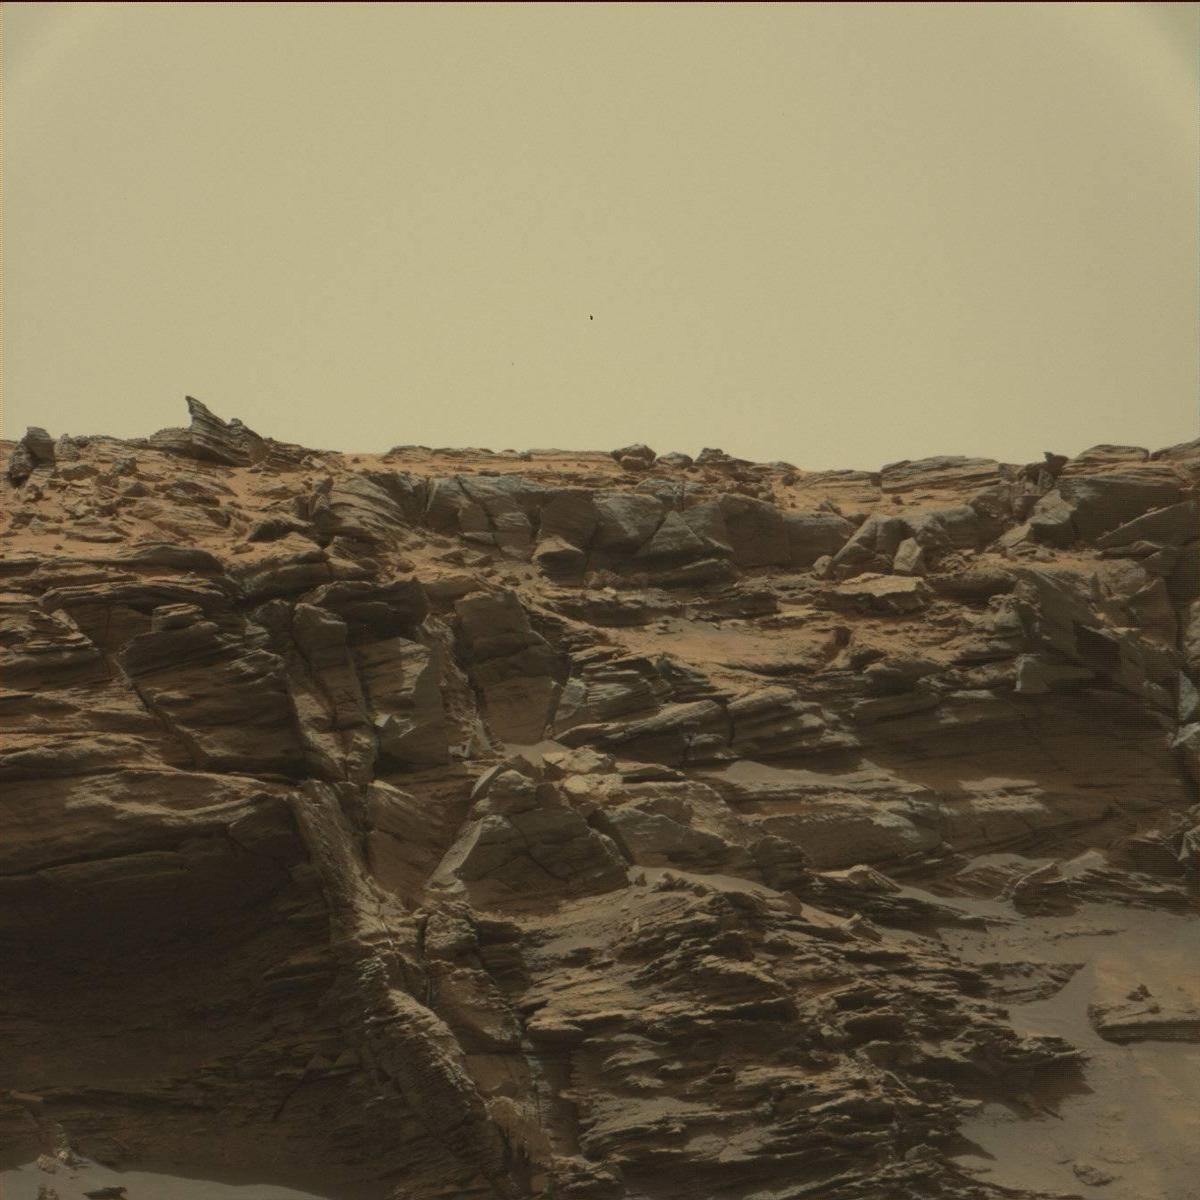
Terrain classes present: Bedrock, Sand / Soil, Sky